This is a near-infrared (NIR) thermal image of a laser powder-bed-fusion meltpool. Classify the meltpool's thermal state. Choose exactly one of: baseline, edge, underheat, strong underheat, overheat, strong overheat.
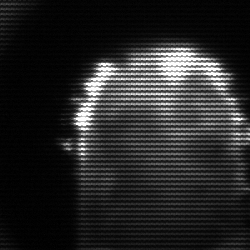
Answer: baseline